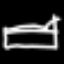
Label: bed